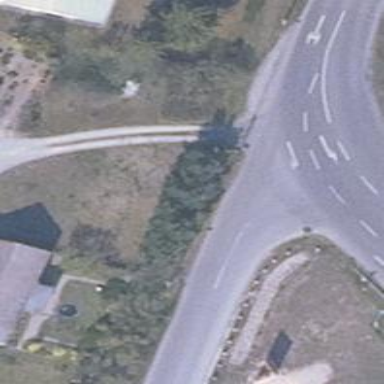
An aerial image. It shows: Driveway leading to service road.